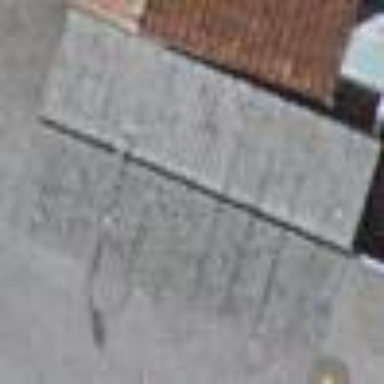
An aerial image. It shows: View of roof of building.